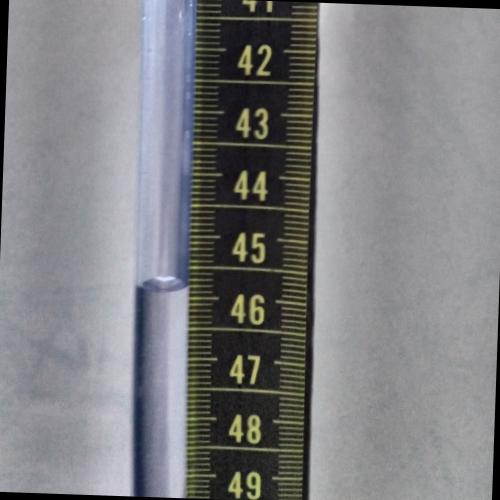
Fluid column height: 45.8 cm